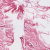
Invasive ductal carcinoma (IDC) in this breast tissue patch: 0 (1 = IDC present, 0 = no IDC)